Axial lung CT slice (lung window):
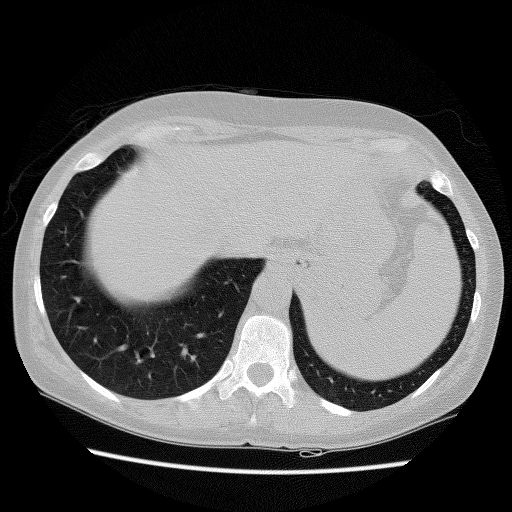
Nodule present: no